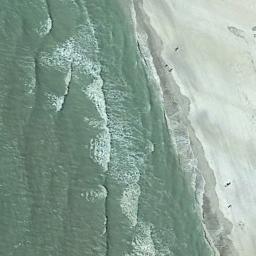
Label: beach